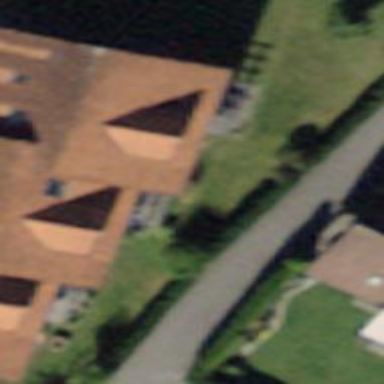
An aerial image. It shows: Terrace building.